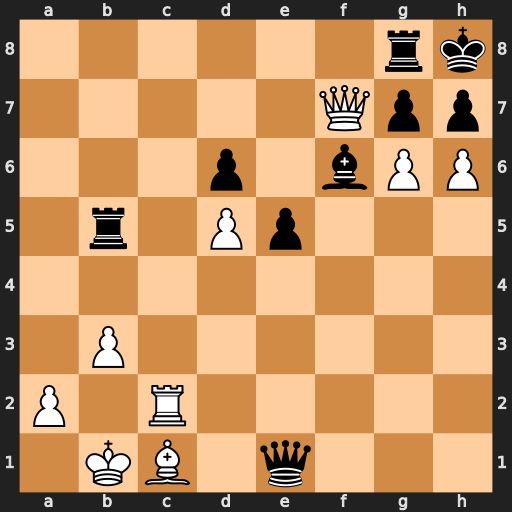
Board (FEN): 6rk/5Qpp/3p1bPP/1r1Pp3/8/1P6/P1R5/1KB1q3
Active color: w
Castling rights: -
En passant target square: -
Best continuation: Qxg8+ Kxg8 Rc8+ Bd8 Rxd8#